Question: The goal is to place a certain number of queens so that there is one queen in each row and column. Queens cannot attack each other, and newly placed queens cannot be captured by existing knights, but there is no need to consider whether knights can be attacked by queens. Each square on the board has a specific color, representing the cost of placing a new queen on that square. The goal is to minimize this cost while meeting these requirements (considering only the minimum cost incurred by newly added queens).
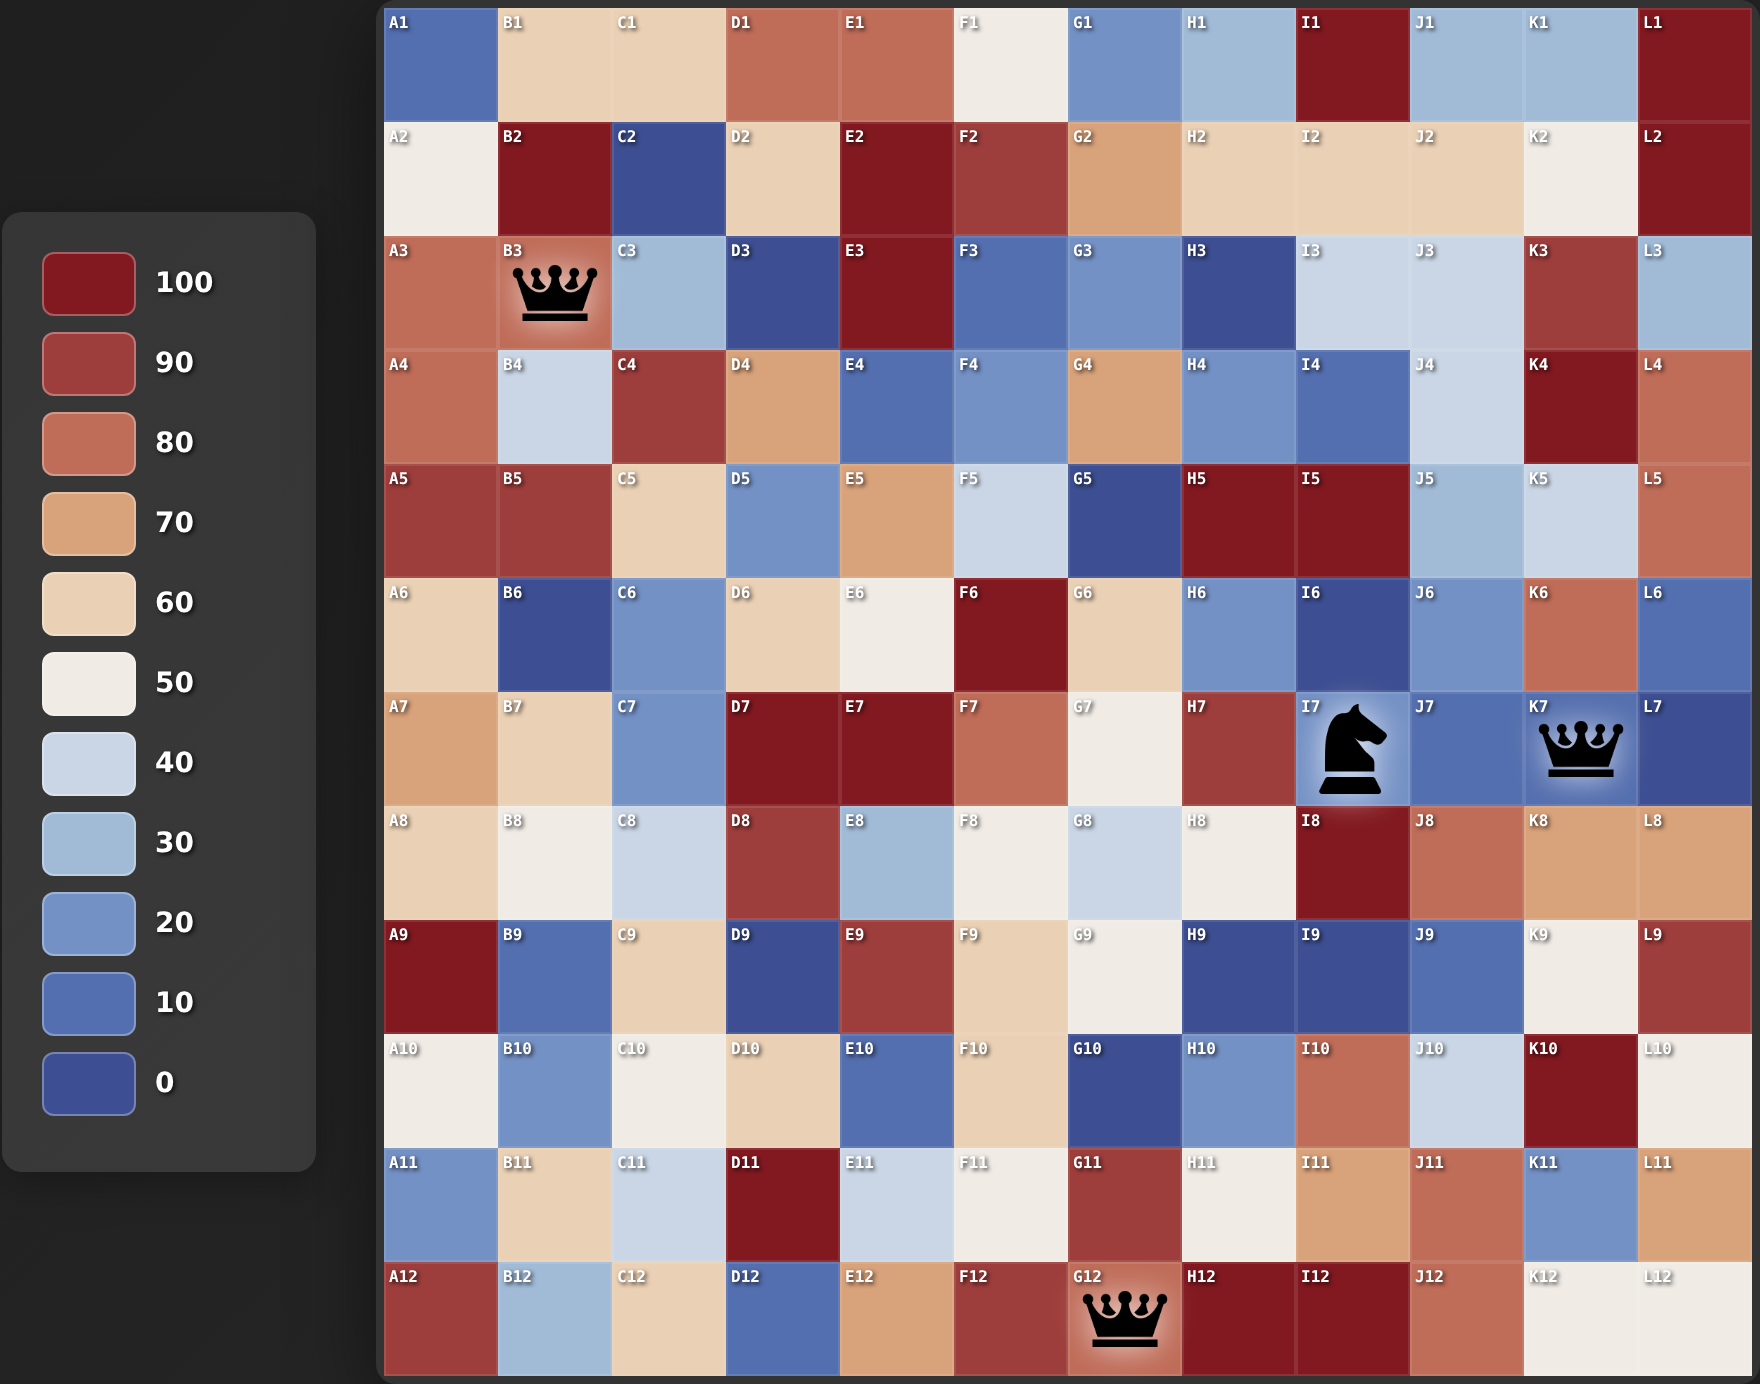
Answer: 450